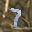
Label: 7